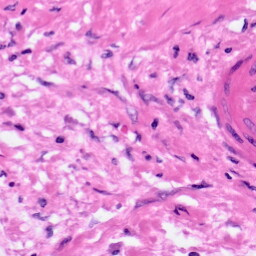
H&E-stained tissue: Pancreatic